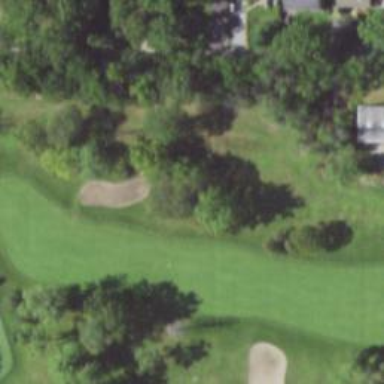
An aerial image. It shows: Golf fairway in the image.